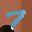
Label: 7